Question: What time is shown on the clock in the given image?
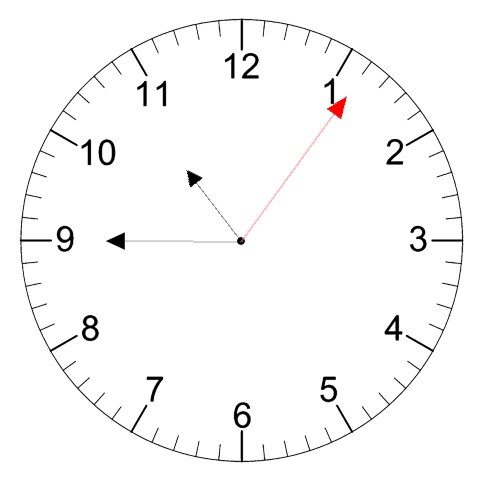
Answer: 10:45:06